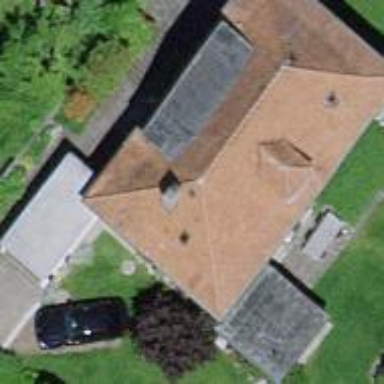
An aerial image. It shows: House with hipped roof.